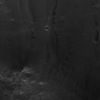
Label: not_dusty